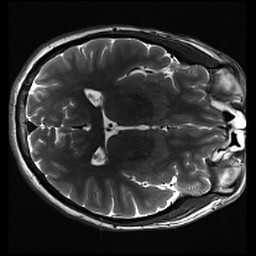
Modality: inplaneT2
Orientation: axial